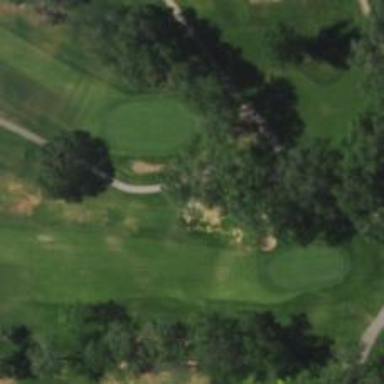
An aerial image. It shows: Path used for both walking and golf.